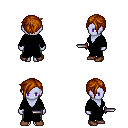
a pixel art fantasy rpg character, female body template, dark elf, purple skin, black robe, teal pants, brunette pixie cut hairstyle, brown shoes, dagger, four views (front, back, left, right), 2x2 character sprite sheet, small pixel art, hard edges, no anti-aliasing